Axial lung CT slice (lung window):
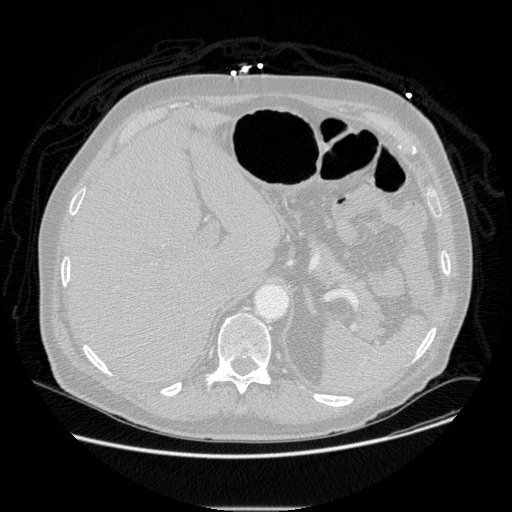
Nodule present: no